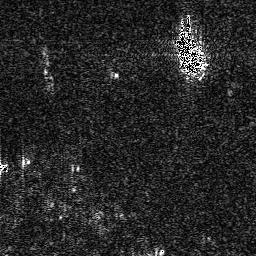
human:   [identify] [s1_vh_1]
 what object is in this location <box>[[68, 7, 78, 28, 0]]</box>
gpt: <ref>1 medium ship at the top right</ref>